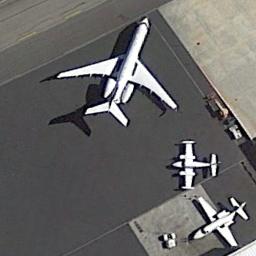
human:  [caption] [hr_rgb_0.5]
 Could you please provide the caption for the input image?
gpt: A big plane is parked at the airport and there are two small planes at the bottom right of it .